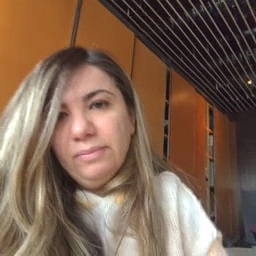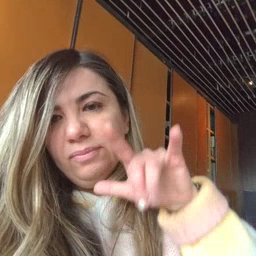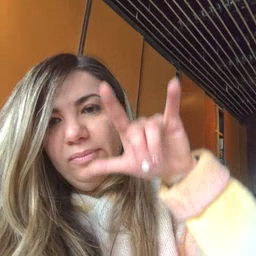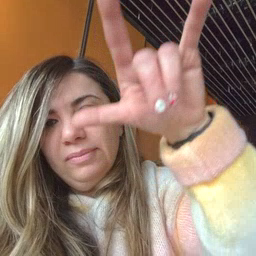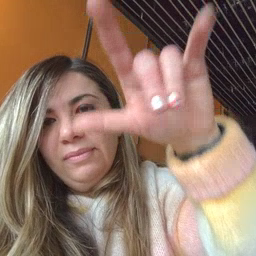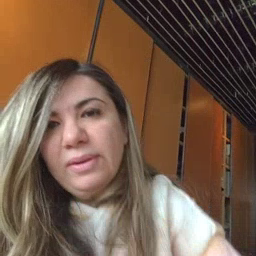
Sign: airplane